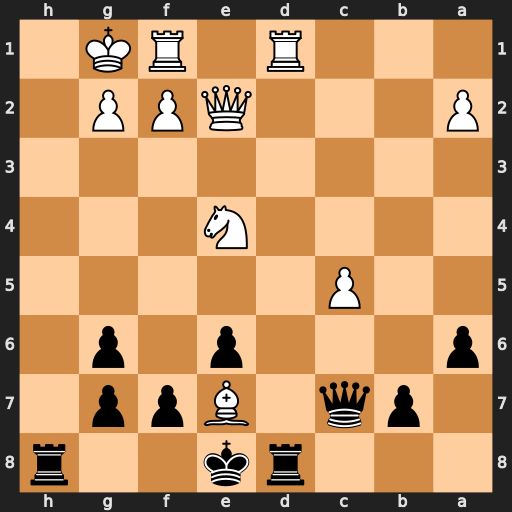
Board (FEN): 3rk2r/1pq1Bpp1/p3p1p1/2P5/4N3/8/P3QPP1/3R1RK1
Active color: b
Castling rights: k
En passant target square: -
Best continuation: Qh2#